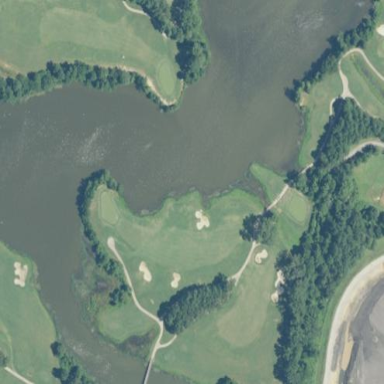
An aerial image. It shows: Water hazard on golf course. The hazard is natural water feature.